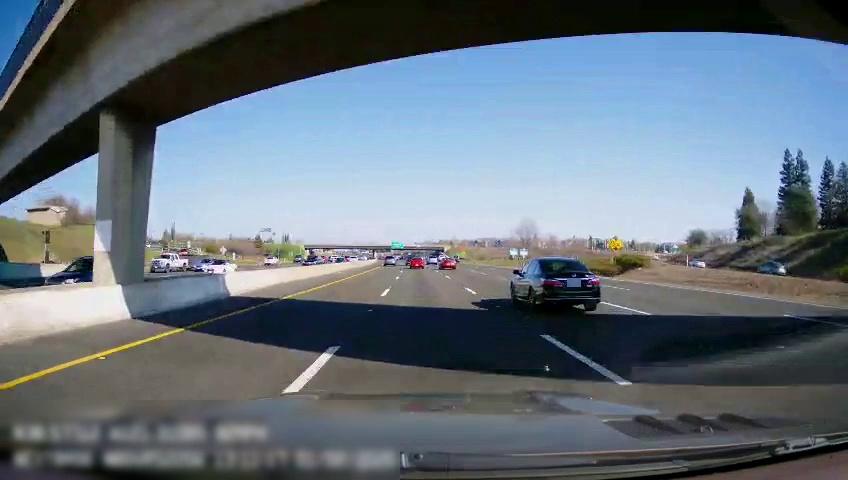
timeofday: Day
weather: Sunny
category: Drivable Space
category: Drivable Space
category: Vehicles | SUV
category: Vehicles | Truck
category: Vehicles | Car
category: Vehicles | Truck
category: Vehicles | Truck
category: Vehicles | Car
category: Vehicles | SUV
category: Vehicles | Car
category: Vehicles | Car
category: Vehicles | Car
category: Vehicles | Car
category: Vehicles | SUV
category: Vehicles | SUV
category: Vehicles | SUV
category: Vehicles | Car
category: Vehicles | Car
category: Lanes | Alternate Lane
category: Lanes | Current Lane
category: Lanes | Current Lane
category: Lanes | Alternate Lane
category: Lanes | Alternate Lane
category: Lanes | Alternate Lane
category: Traffic | Signs
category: Traffic | Signs